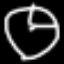
Label: clock